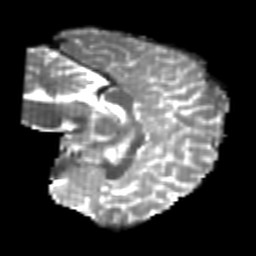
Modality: T2w
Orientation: sagittal
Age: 24
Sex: male
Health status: healthy
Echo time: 0.074 s